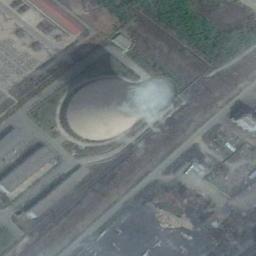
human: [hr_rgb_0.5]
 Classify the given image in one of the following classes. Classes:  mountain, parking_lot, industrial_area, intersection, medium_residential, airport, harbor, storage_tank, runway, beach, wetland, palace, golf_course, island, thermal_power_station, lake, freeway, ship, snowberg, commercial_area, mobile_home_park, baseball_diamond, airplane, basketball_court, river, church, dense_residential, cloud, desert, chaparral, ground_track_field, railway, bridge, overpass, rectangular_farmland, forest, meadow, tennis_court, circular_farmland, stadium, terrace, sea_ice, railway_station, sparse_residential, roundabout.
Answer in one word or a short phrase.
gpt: thermal_power_station